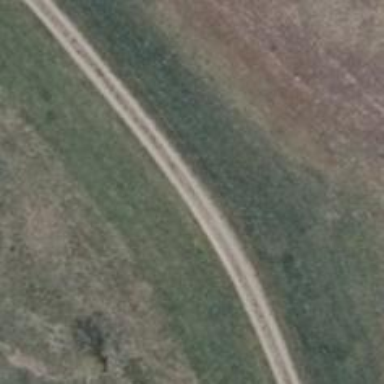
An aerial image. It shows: Compacted track road with grade3 tracktype.